Field crop: maize
Growth stage: 2
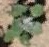
Species: chenopodium